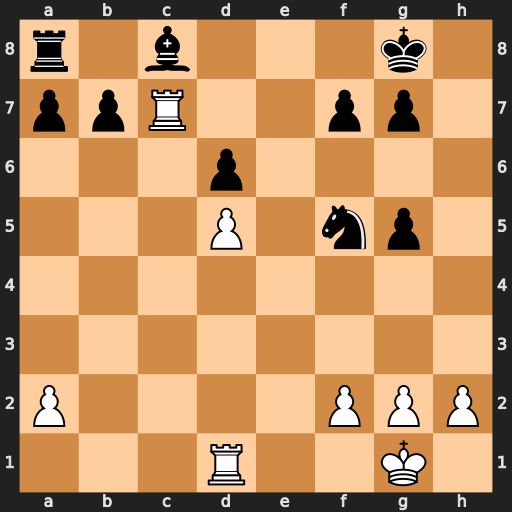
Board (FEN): r1b3k1/ppR2pp1/3p4/3P1np1/8/8/P4PPP/3R2K1
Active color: w
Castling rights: -
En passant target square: -
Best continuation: Rdc1 Be6 dxe6